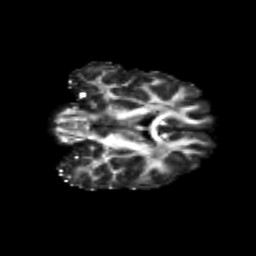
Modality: FA
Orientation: coronal
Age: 24
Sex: male
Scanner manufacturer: siemens
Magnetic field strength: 3 T
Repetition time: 3.5 s
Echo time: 0.125 s